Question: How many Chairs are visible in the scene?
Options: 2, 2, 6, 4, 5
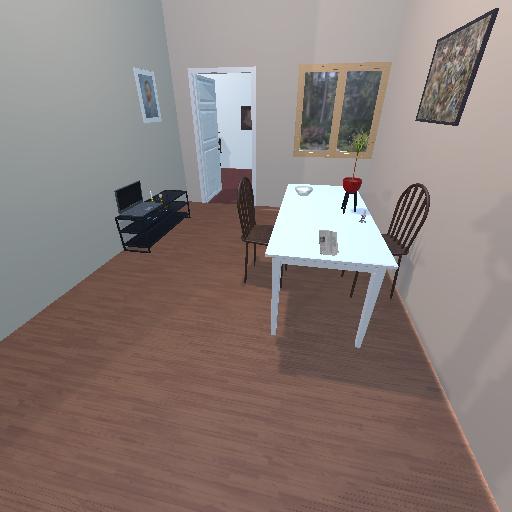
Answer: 2